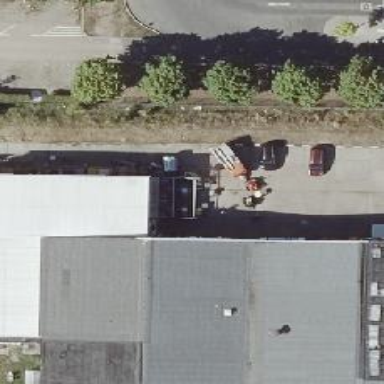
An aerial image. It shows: Concrete driveway with concrete plates.